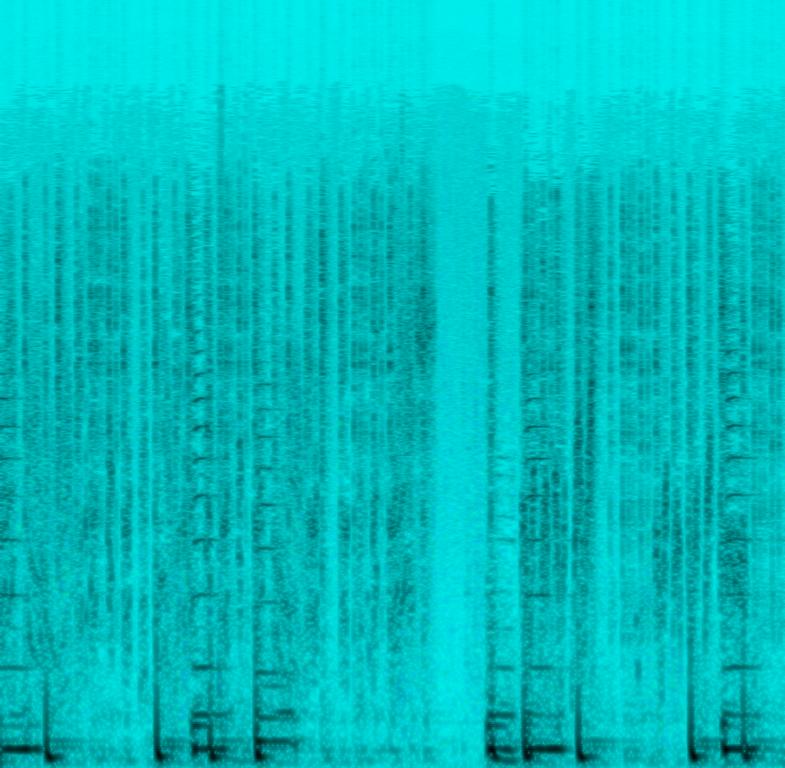
This is a mellow, groovy hip hop beat. Its distinguishing factor is a vinyl scratching technique used by DJs. It also consists of what sounds like a brass instrument and forms a chord progression along with the bass that plays at the same cadence.